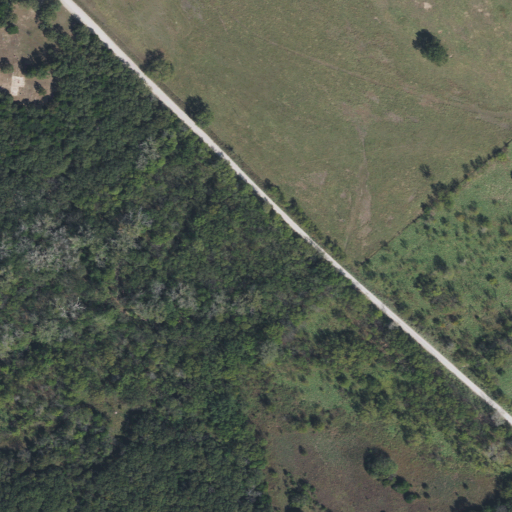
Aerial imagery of valley in Texas named Pole Hollow containing deciduous forest, grassland, pasture, open development, low intensity development, mixed forest, shrub, and herbaceous wetlands